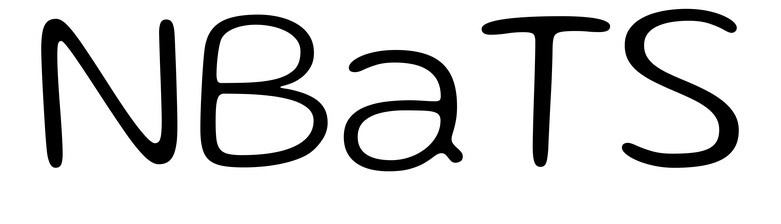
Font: Gluten_ExtraLight